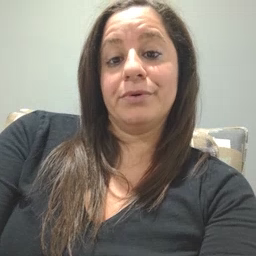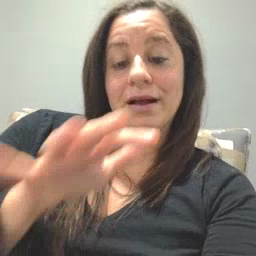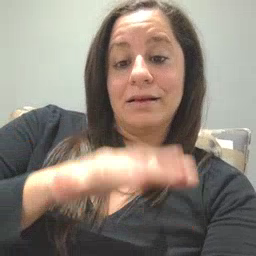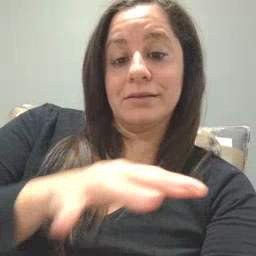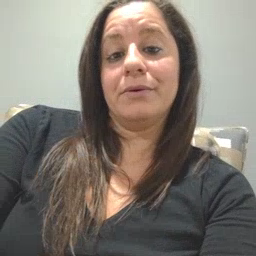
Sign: alligator